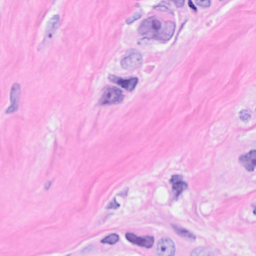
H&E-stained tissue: Breast